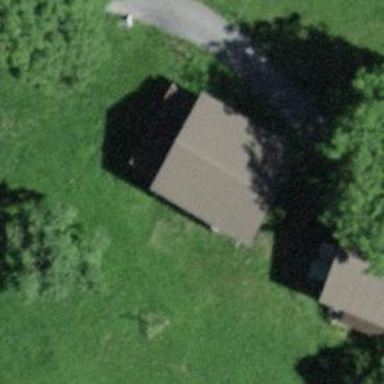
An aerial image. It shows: Rural barn.